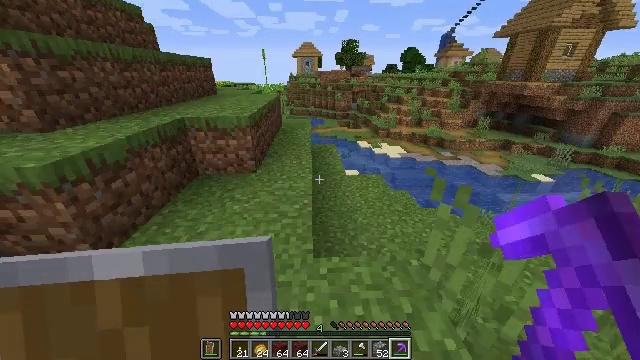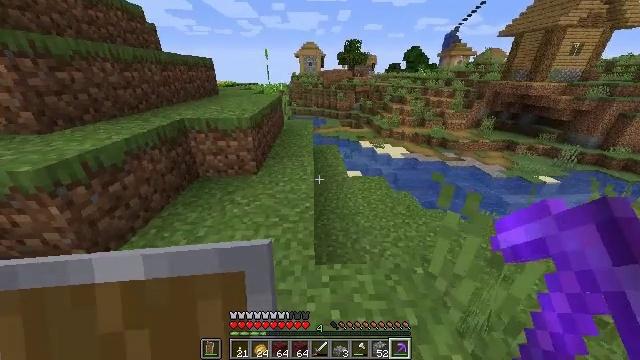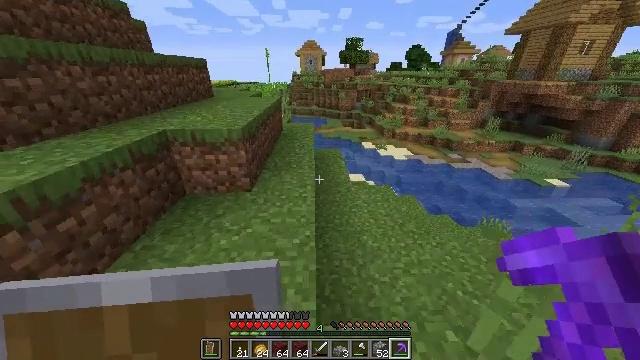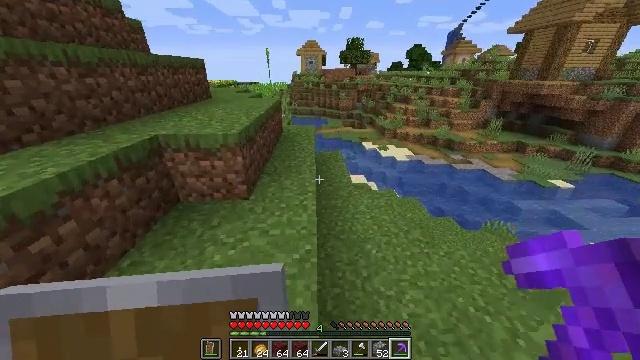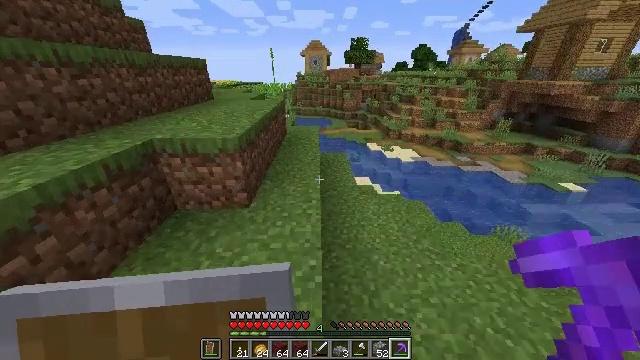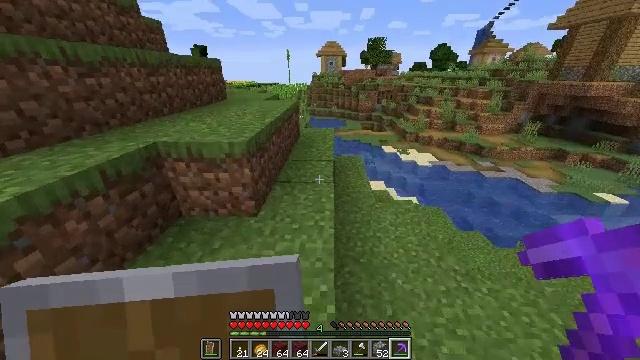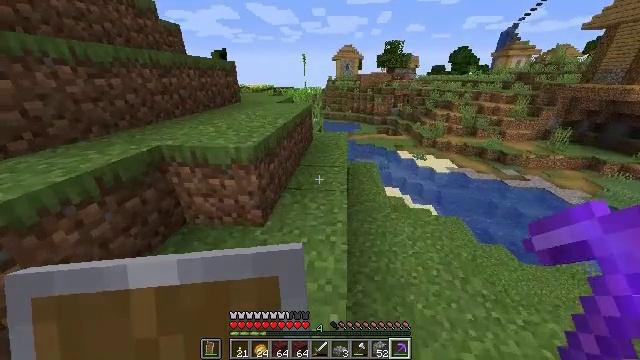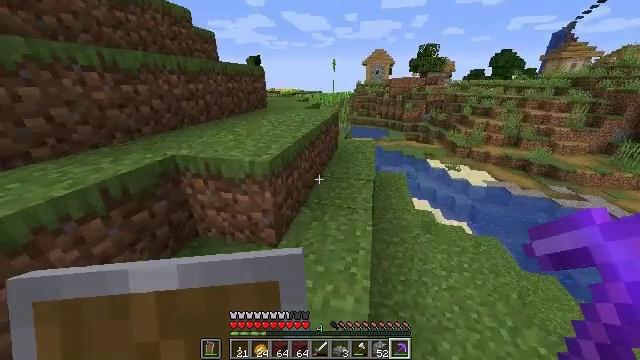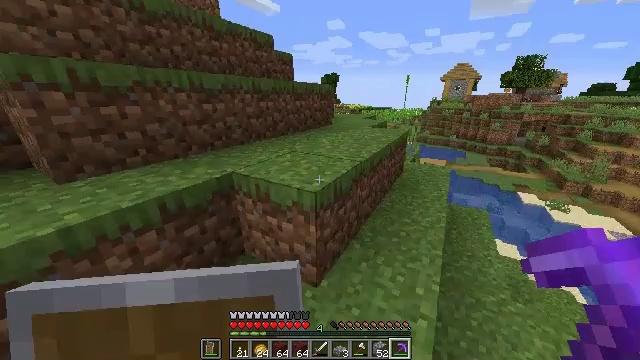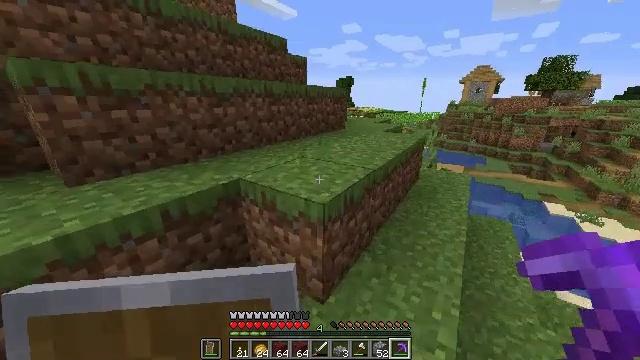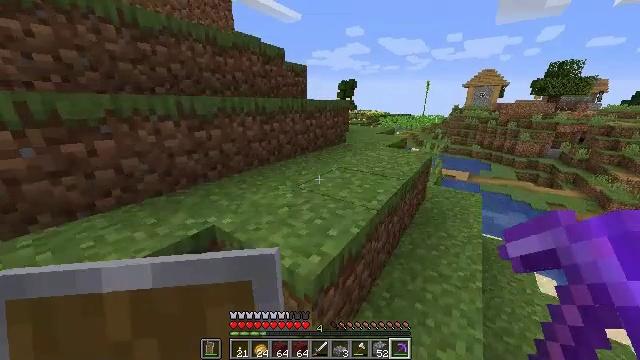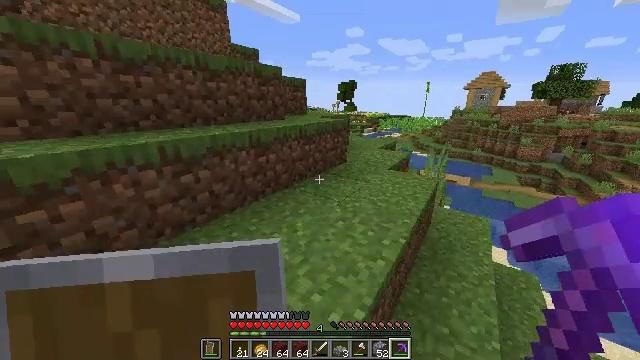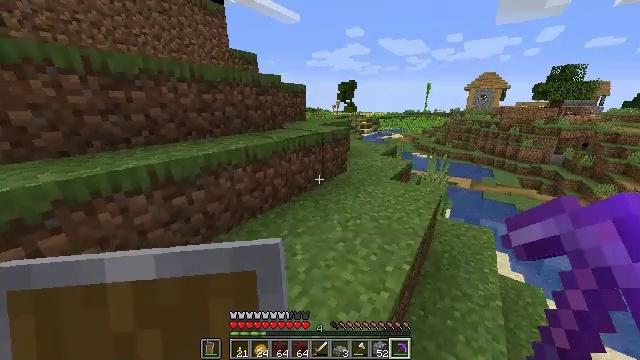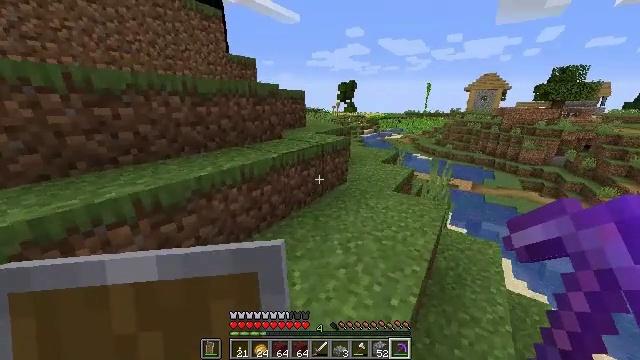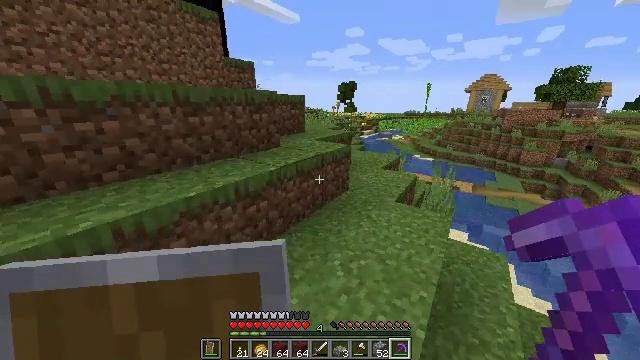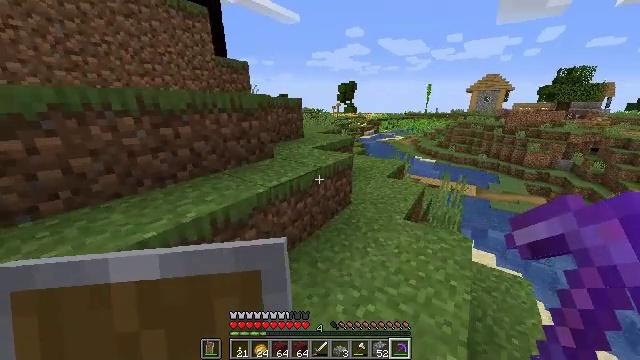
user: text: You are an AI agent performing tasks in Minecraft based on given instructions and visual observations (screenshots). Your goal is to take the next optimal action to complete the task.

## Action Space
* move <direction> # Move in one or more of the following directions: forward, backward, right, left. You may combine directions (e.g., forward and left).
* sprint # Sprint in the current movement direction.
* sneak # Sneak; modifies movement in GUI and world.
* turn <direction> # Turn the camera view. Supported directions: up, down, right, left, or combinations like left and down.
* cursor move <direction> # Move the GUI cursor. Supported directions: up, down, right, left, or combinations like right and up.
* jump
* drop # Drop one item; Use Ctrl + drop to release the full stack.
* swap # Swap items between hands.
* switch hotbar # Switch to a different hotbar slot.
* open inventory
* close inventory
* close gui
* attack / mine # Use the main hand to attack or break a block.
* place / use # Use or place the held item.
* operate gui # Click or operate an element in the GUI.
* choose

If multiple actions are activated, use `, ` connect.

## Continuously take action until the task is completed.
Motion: motion action
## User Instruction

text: craft item air
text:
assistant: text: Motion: move forward
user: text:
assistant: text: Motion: move forward
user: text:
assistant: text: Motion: move forward
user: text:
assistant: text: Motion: move forward, turn left
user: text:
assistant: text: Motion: move forward, turn left
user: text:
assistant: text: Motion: move forward, turn left
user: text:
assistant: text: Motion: move forward, turn left and up
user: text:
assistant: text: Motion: move forward, turn left and up
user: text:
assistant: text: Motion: move forward, turn left
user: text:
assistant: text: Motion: move forward, jump
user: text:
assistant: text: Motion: move forward, jump
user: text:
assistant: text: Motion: move forward, jump
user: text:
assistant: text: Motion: move forward, jump
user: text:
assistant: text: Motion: move forward
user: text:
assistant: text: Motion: move forward
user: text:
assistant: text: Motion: move forward
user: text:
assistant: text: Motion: move forward and move right
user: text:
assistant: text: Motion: move forward and move right
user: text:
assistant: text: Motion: move forward and move right
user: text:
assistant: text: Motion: move forward and move right
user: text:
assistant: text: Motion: move forward and move right
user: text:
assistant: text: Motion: move forward and move right
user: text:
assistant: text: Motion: move forward and move right
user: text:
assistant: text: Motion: move forward and move right, turn left
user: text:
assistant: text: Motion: move forward and move right, turn left
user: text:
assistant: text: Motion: move forward, turn left
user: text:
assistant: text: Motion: move forward, turn left
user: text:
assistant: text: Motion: move forward, turn left
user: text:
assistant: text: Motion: move forward
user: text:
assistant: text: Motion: move forward